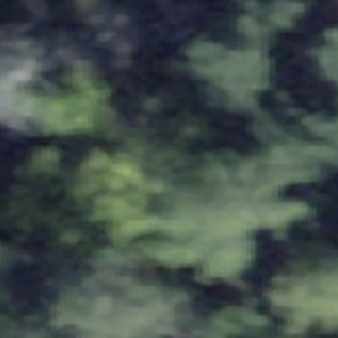
Label: other